Aerial crown-view tile of a tropical tree (Barro Colorado Island, Panama), acquired 20250512:
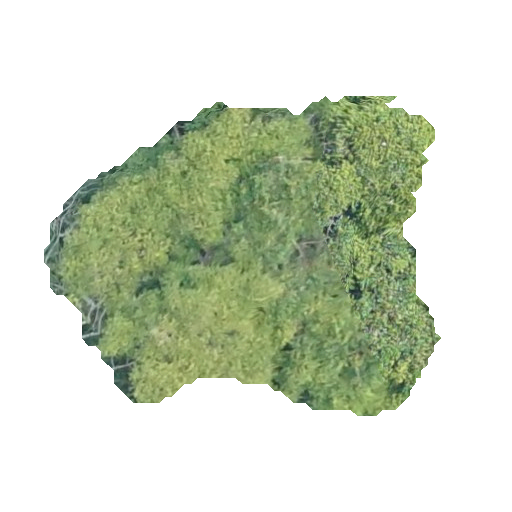
Species: Tachigali panamensis
GBIF accepted scientific name: Tachigali panamensis
Crown area: 137.448 m²